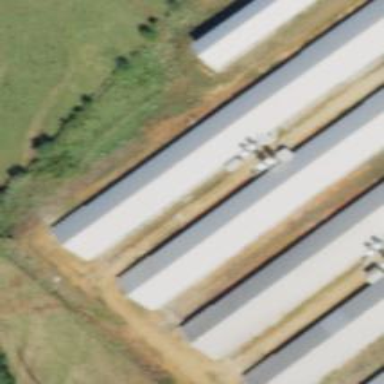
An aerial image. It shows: Poultry house.